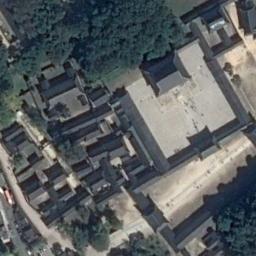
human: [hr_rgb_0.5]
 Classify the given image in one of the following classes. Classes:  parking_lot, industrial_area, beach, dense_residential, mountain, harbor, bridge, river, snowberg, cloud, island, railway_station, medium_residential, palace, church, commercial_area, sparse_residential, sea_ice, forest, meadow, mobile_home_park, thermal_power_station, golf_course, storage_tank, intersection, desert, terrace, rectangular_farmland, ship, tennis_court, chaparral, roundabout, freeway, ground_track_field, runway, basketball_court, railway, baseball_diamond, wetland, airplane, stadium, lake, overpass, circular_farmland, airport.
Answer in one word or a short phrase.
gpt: palace